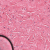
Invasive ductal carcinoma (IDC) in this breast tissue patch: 0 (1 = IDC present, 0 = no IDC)